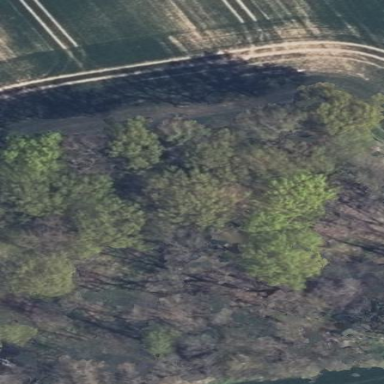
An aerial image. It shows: Forest area.